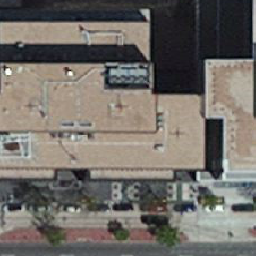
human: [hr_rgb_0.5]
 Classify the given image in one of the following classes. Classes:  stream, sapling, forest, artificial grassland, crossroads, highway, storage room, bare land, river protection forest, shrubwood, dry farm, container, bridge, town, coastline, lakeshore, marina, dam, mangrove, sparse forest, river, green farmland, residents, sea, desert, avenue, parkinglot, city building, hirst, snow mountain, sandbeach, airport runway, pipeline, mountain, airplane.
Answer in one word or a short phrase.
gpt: city building